Interaction volume radius: 10 \u00c5
Interaction volume height: 10 \u00c5
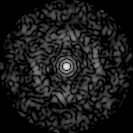
Disorder parameter: 0.807